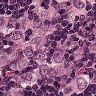
Metastatic tissue present: yes